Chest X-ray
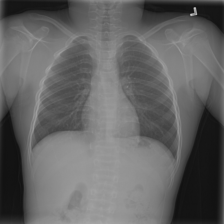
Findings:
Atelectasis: negative
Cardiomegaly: negative
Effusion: negative
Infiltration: negative
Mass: negative
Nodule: negative
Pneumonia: negative
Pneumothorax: negative
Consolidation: negative
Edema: negative
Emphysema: negative
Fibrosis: negative
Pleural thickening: negative
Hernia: negative